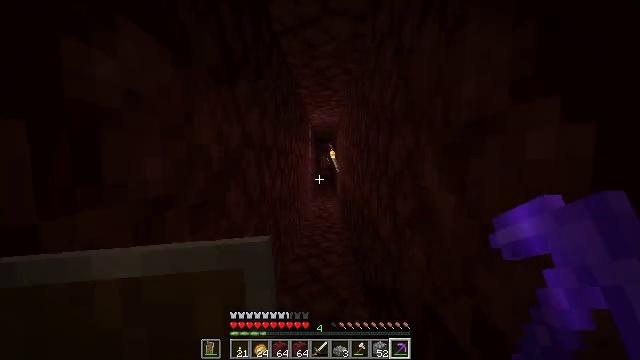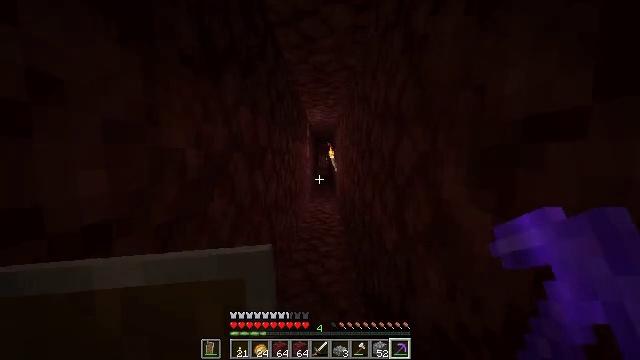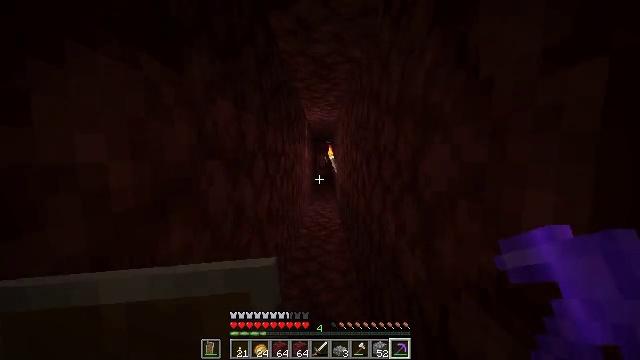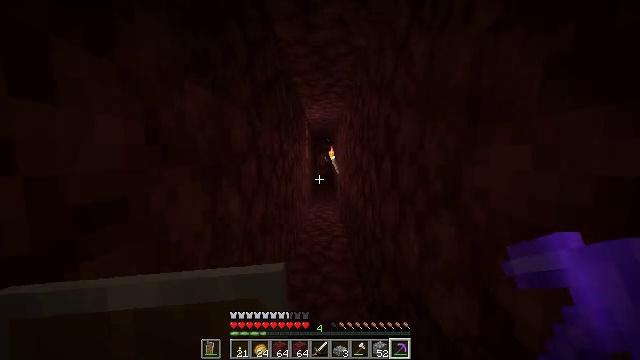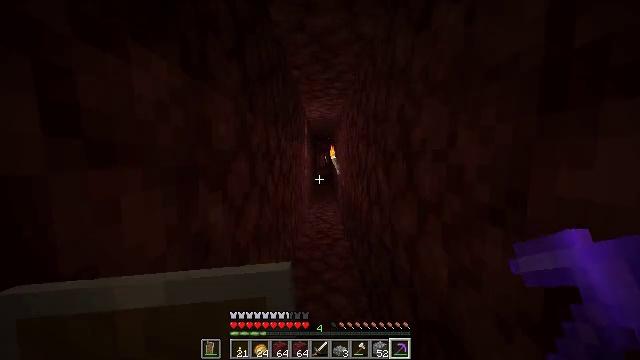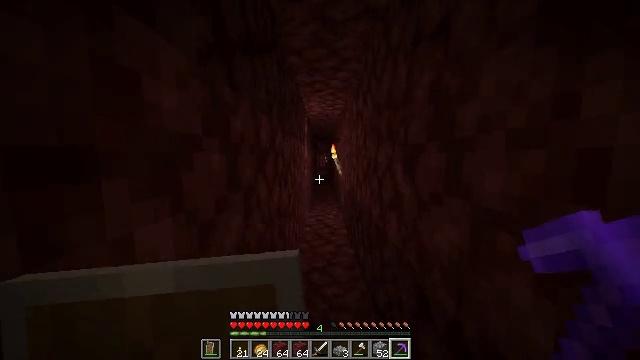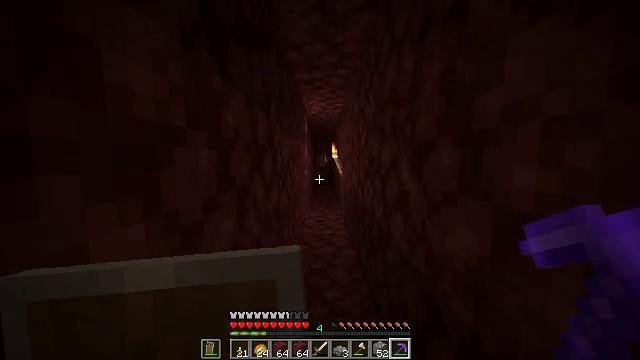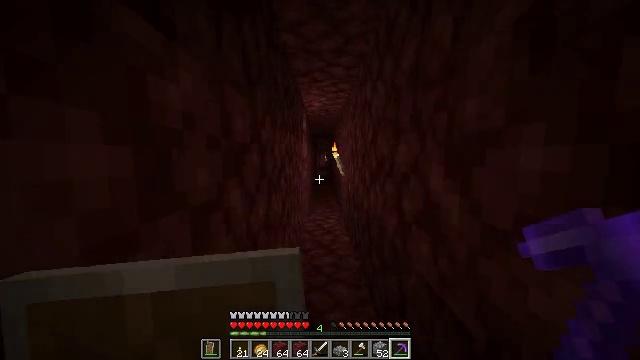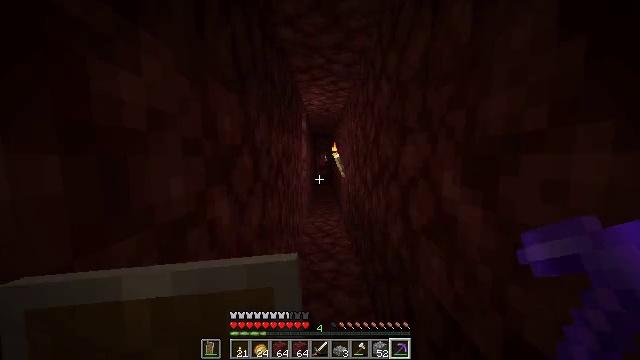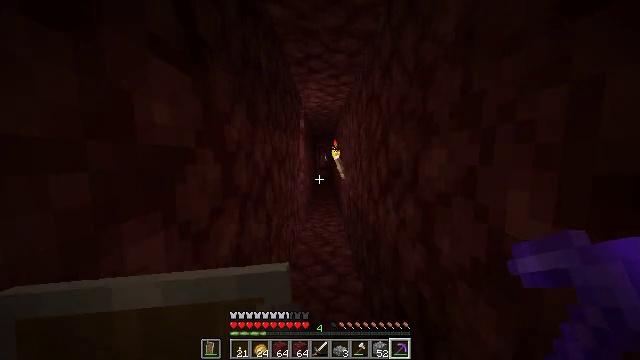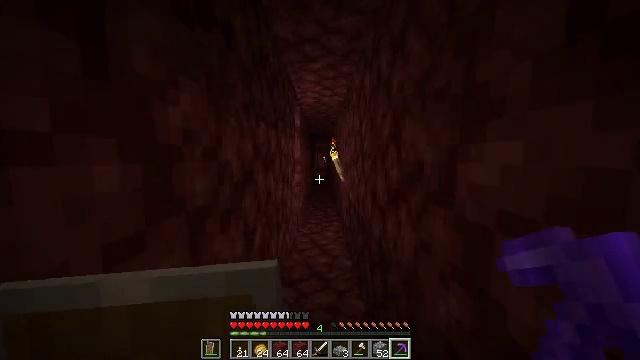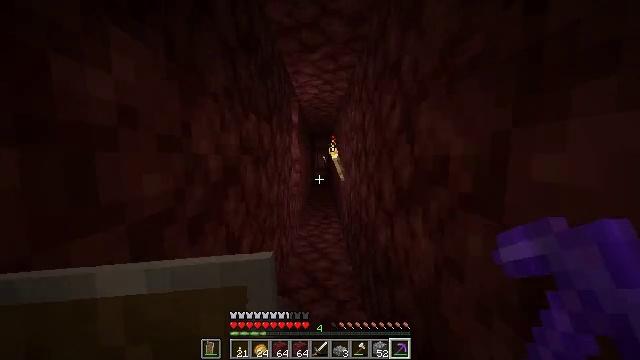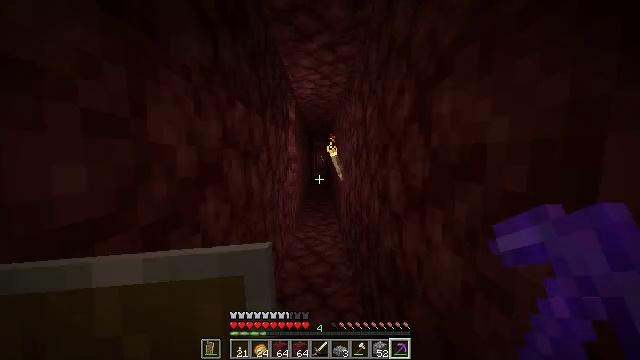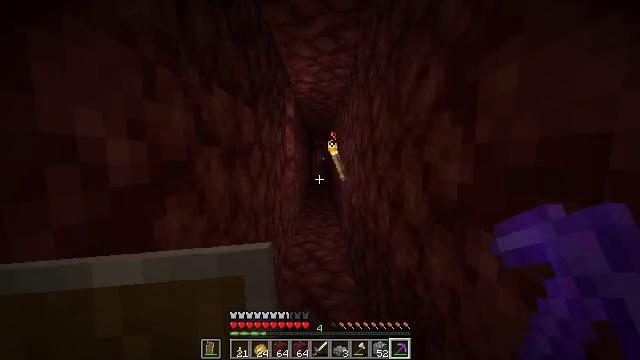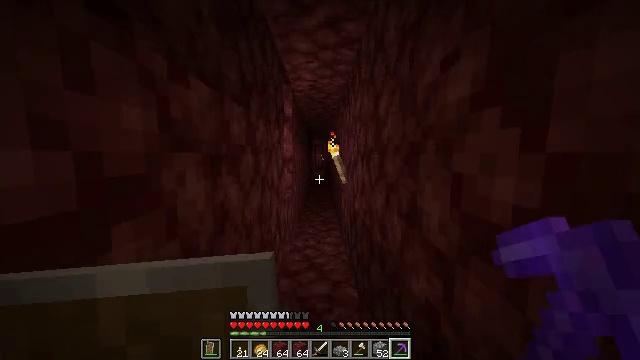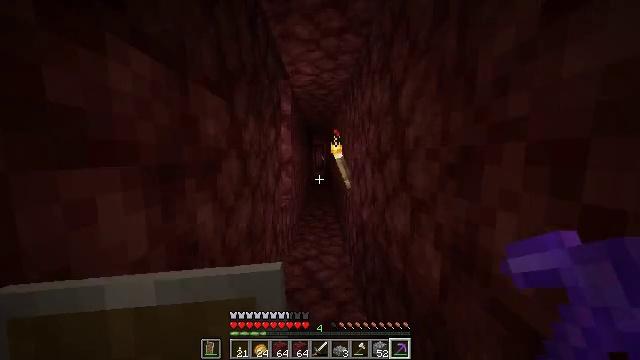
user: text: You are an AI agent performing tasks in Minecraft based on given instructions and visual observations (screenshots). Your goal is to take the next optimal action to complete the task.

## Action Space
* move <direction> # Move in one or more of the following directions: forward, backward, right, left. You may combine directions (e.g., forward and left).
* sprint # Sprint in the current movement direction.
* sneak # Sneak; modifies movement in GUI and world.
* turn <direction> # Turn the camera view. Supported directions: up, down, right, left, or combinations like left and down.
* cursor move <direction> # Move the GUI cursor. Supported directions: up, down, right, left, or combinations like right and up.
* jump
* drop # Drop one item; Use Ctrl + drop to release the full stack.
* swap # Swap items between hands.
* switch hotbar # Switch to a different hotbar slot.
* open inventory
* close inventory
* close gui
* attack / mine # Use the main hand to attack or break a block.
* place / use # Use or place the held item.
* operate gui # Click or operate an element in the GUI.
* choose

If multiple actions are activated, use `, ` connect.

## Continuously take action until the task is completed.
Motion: motion action
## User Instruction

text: craft item air
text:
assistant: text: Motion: move forward
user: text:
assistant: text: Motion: move forward
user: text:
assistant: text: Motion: move forward
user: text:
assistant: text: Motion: move forward
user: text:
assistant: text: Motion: move forward
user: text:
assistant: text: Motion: move forward
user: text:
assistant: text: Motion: move forward
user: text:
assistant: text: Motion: move forward
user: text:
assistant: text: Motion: move forward
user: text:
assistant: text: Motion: move forward
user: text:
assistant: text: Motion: move forward
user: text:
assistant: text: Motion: move forward
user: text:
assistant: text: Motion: move forward
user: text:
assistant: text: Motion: move forward
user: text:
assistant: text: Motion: move forward
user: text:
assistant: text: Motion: move forward
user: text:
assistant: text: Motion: move forward
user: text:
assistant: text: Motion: move forward
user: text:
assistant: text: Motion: move forward
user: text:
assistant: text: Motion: move forward
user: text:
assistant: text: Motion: move forward
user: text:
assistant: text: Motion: move forward
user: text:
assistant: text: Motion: move forward
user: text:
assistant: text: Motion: move forward
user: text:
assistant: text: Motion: move forward
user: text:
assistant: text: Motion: move forward
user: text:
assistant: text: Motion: move forward
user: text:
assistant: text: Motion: move forward
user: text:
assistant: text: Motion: move forward
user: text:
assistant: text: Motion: move forward